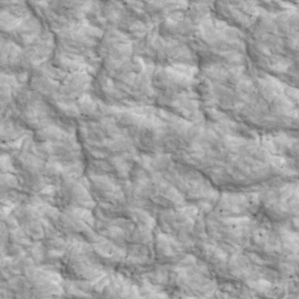
Label: non_frost